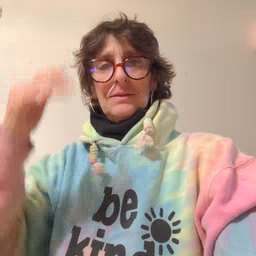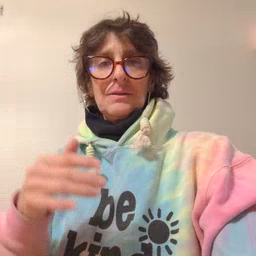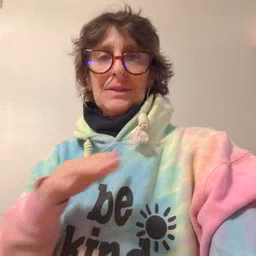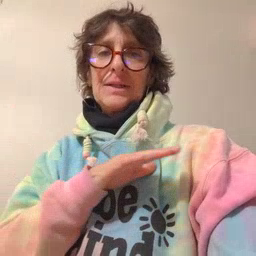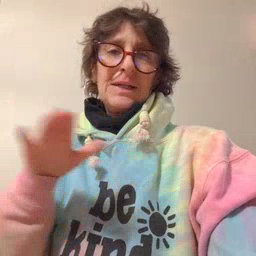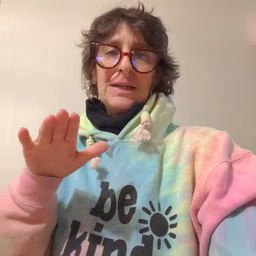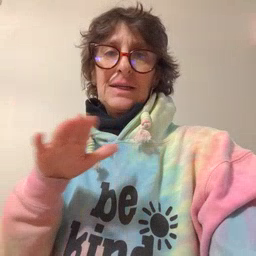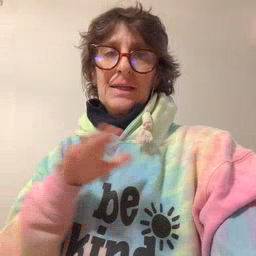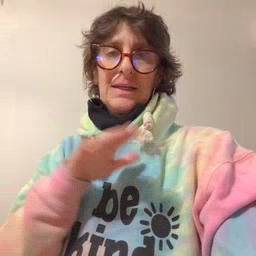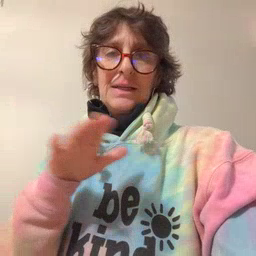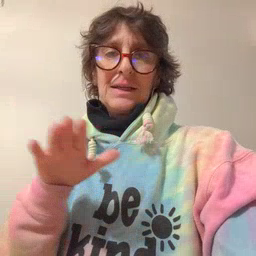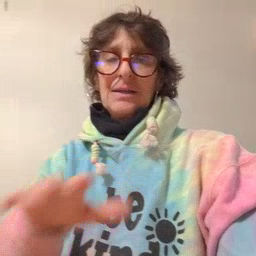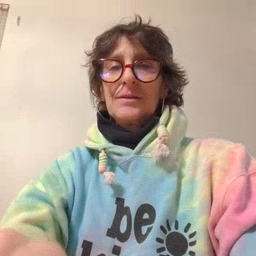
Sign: clean